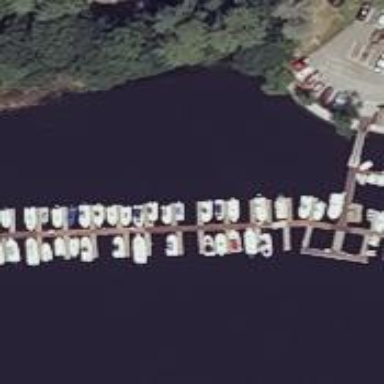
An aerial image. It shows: Man-made pier.